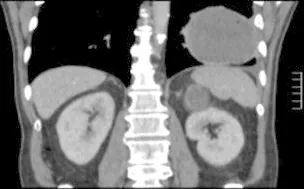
Adrenal metastasis with a blood filled appearance.
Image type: radiology (ct)